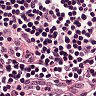
Metastatic tissue present: no